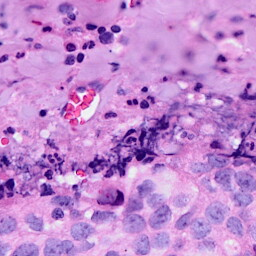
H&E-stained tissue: Breast